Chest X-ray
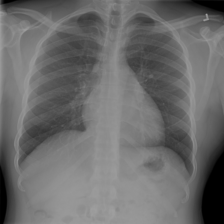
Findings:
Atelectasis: negative
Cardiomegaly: negative
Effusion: negative
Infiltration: negative
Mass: negative
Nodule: negative
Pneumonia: negative
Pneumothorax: negative
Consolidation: negative
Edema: negative
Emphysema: negative
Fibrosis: negative
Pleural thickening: negative
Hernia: negative